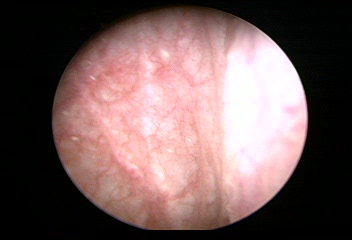
Modality: WLC
Class: Normal mucosa
Bladder cancer association: No